Question: I am trying to get a TextView to display a string depending on a condition. However, when I tried to implement it, it causes the app to stop working. Here is the relevant code/xml:
'''
// class declaration, etc.
TextView textString;
// other code
@Override
protected void onCreate(Bundle savedInstanceState) {
super.onCreate(savedInstanceState);
setContentView(R.layout.activity_name);
...
textString = (TextView) findViewById(R.id.textId);
...
@Override
public void onClick(View v) {
switch (v.getId()) {
case R.id.button_id:
...
if(getNum(0) == 10) {
textString = (TextView) findViewById(R.id.textId);
textString.setText("String 1");
}
if(getNum(1) == 10) {
textString = (TextView) findViewById(R.id.textId);
textString.setText("String 2");
}
// etc.
'''
getNum(int index) is a method I wrote that returns an integer from an array given an index.
XML Code for TextView:
'''
<TextView
android:id="@+id/textId"
android:layout_width="wrap_content"
android:layout_height="wrap_content"
android:layout_below="@+id/other_id"
android:layout_centerHorizontal="true"
android:layout_marginTop="25dp" />
'''
Why is it crashing?
Edit* Here is the the LogCat:

I am not sure how much of it you need.
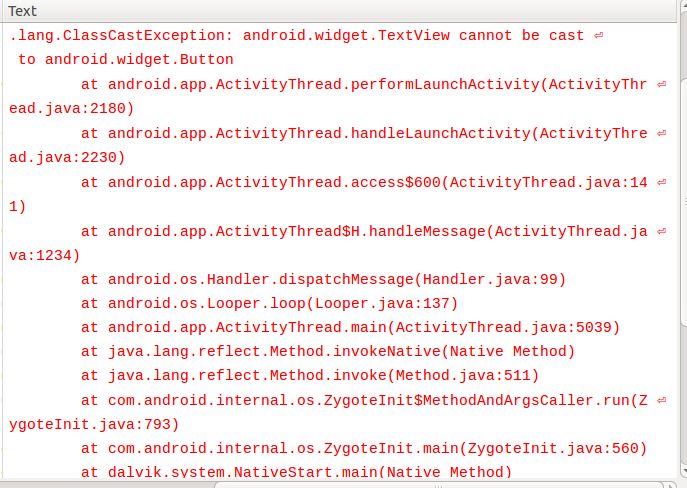
Answer: IF your code is good and consistent, button = button and textview = textview, clean your project. I've seen issues like this resolved by using the clean function in eclipse.